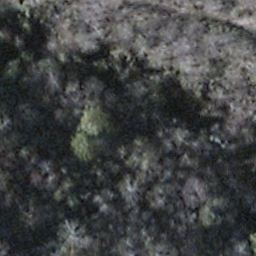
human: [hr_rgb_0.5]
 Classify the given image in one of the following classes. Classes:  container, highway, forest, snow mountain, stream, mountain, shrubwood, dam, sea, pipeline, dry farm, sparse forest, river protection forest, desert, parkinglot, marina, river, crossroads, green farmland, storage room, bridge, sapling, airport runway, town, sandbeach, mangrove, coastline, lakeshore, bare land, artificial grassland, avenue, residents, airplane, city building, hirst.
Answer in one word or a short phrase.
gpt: shrubwood